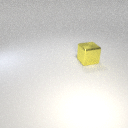
large yellow metal cube